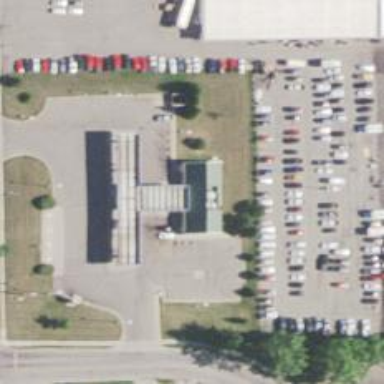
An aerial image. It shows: Convenience shop.